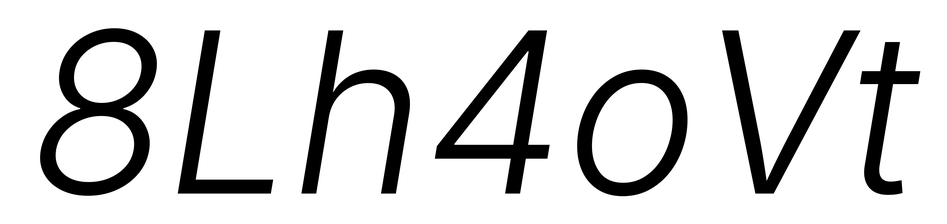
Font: Inter-Italic_Light_Italic